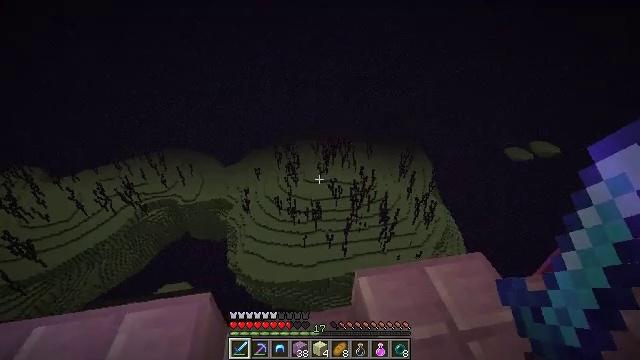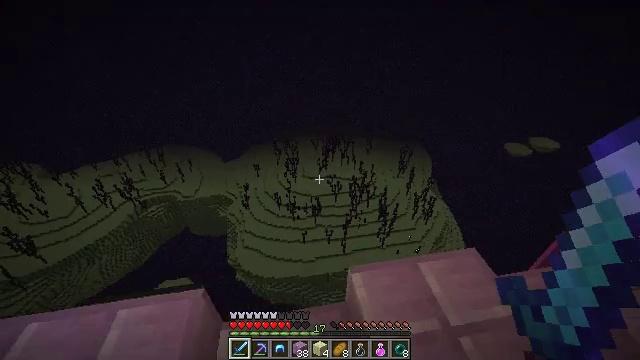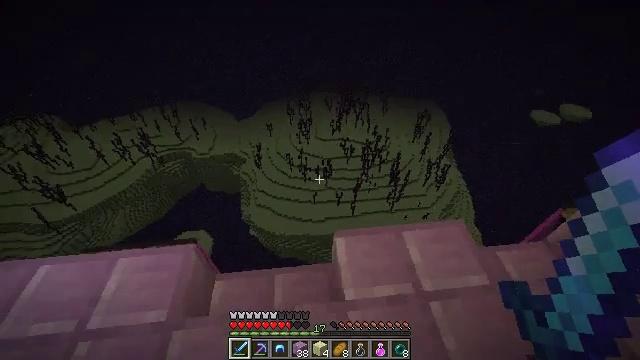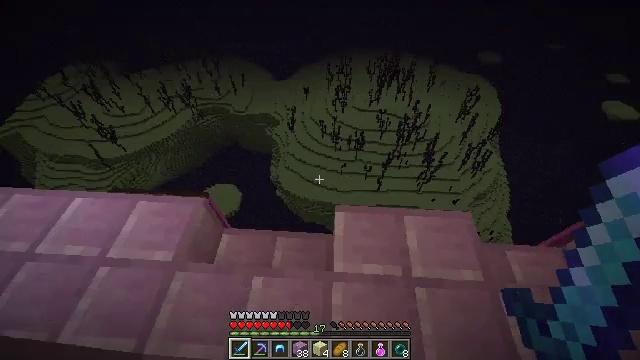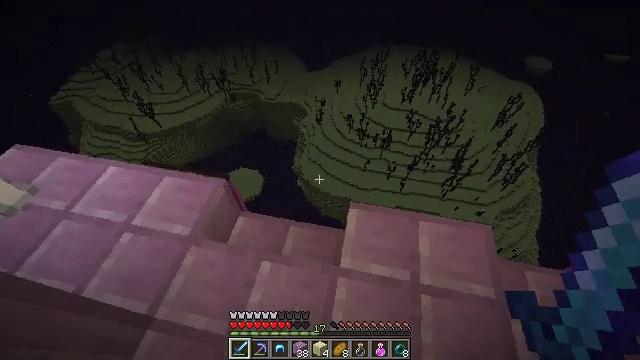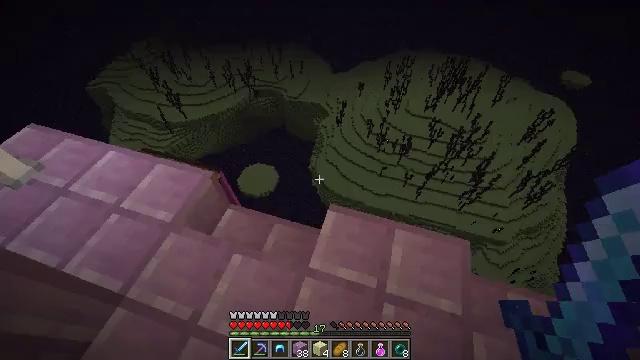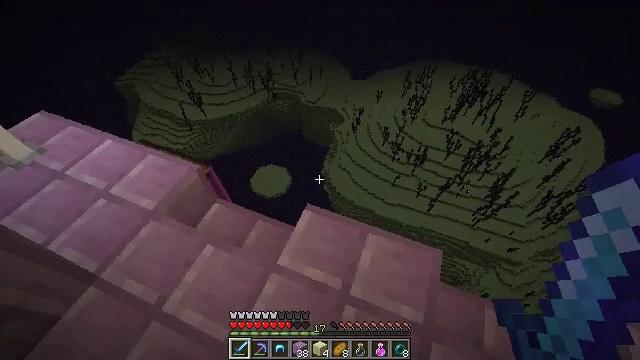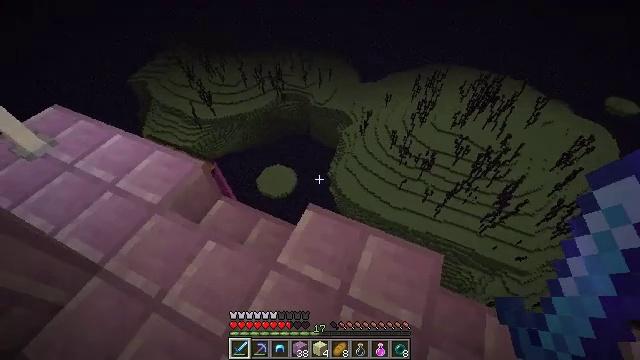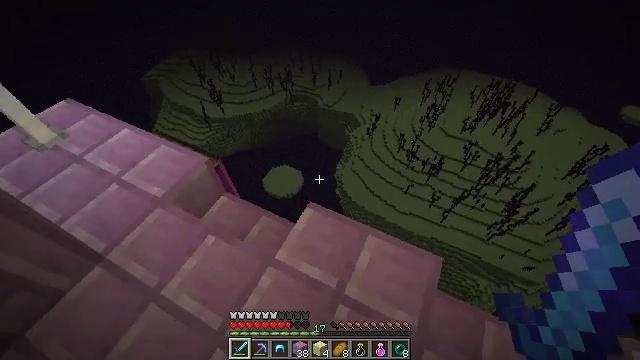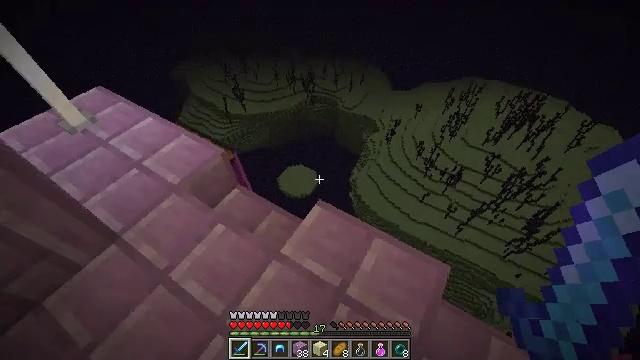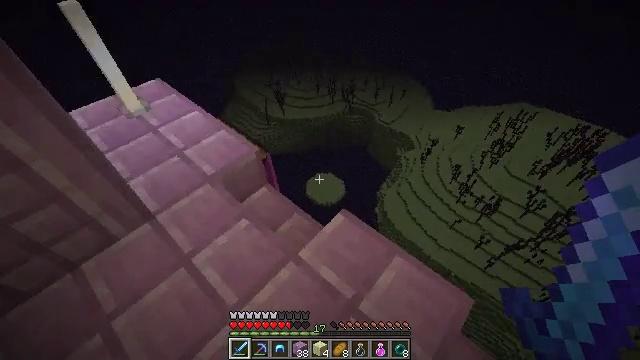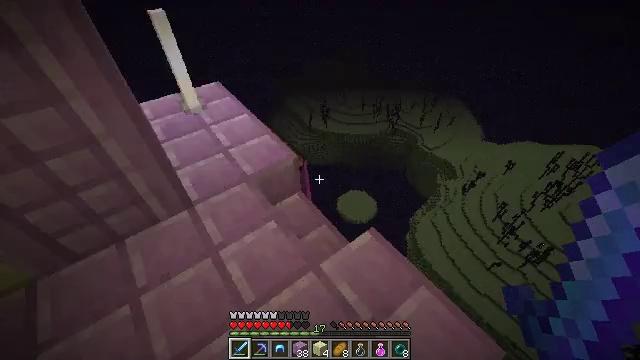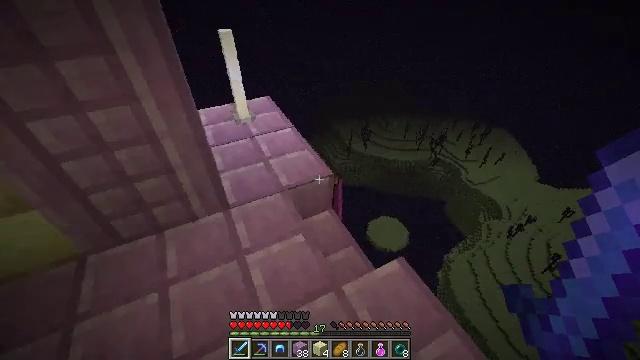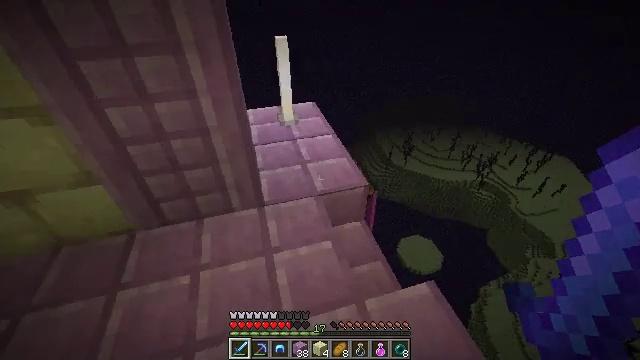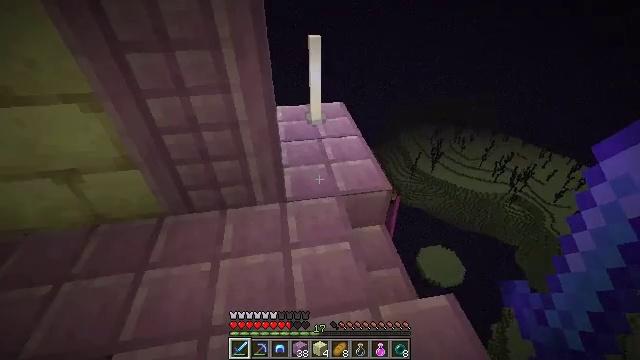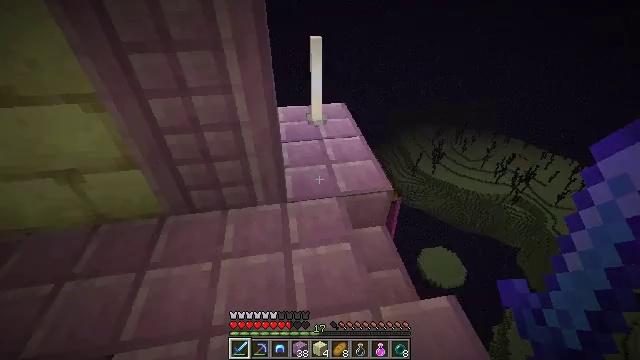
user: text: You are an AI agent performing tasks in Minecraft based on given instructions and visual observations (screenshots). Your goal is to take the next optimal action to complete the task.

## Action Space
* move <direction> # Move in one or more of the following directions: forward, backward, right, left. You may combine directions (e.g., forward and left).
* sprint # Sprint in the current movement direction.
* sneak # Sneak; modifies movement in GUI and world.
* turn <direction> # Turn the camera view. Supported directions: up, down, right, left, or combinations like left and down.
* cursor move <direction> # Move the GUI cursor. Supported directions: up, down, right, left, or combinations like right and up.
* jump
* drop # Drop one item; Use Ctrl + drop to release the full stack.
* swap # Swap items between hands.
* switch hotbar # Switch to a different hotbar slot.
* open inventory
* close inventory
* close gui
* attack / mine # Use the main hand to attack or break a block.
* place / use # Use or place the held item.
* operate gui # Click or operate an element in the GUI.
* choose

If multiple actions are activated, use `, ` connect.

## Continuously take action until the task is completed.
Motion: motion action
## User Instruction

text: Harvest the end rod for use.
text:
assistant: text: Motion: move right
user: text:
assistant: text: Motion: move right, turn left and down
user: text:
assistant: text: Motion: move right, turn left and down
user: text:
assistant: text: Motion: move right, turn left and down
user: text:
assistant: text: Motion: move right, turn left
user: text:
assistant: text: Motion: turn left and up
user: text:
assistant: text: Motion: turn left
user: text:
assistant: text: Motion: turn left
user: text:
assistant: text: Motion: turn left
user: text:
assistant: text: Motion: turn left and up
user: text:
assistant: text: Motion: turn left and up
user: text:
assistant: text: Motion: turn left and up
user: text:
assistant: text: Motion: turn left and up
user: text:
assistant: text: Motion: turn left
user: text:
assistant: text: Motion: no_op
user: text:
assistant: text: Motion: move forward, turn right and up
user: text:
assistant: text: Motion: move forward, turn right
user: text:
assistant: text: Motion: move forward
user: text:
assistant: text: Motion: move forward
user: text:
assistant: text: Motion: move forward
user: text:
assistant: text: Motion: move forward, turn right
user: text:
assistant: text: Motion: move forward
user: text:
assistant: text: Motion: move forward, turn left and down
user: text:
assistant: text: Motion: move forward, turn left
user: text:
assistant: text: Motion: move forward, turn left
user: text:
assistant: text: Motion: move forward, turn left
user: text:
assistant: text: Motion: move forward, turn left
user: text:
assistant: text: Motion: move forward, turn left
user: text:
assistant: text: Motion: turn left and down
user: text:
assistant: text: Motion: turn left